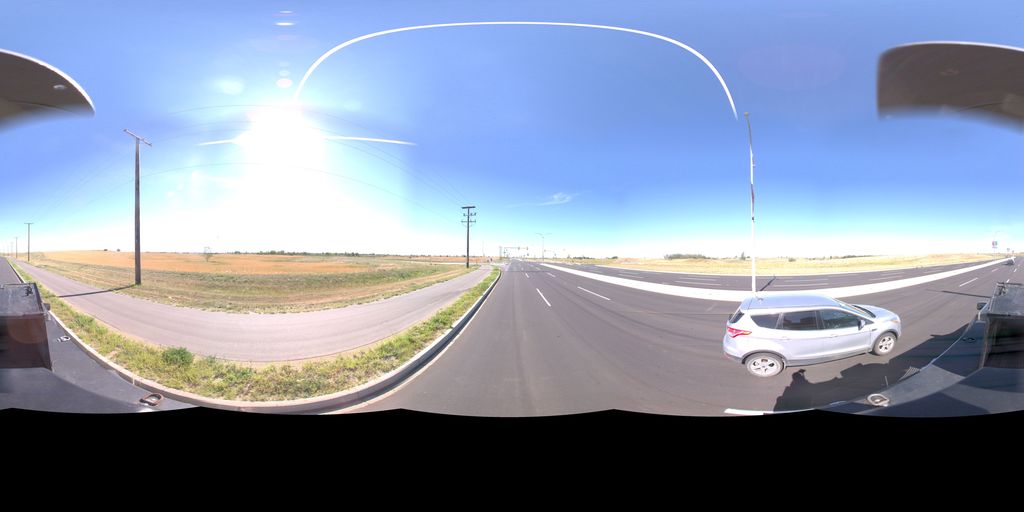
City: saskatoon